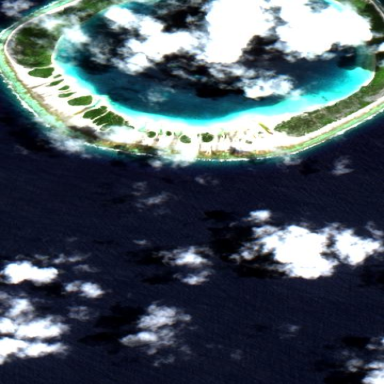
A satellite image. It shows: Maritime atoll boundary adorned with natural beauty. The place is atoll.